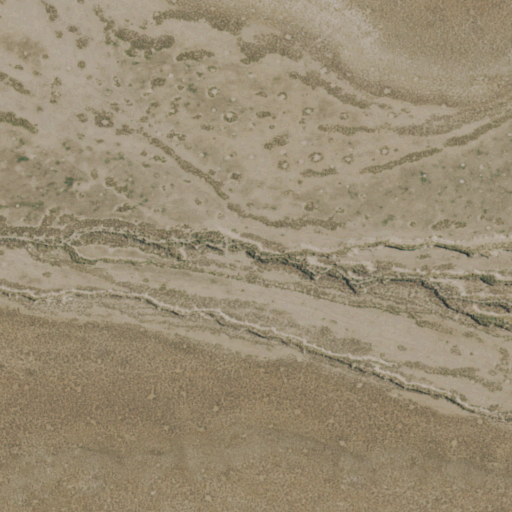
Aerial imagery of valley in Nevada named Brock Canyon containing only shrub